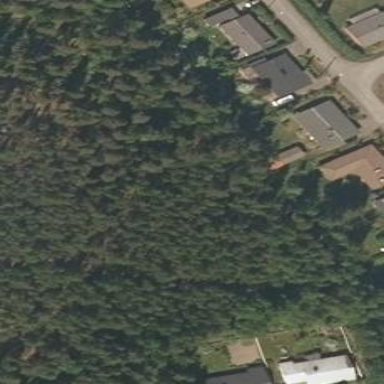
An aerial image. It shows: Evergreen woodland with needle-leaved trees.